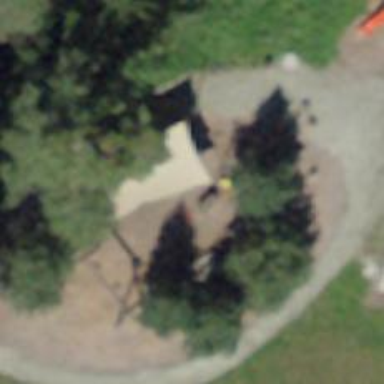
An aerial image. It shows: Playground area for leisure land.